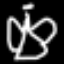
Label: angel